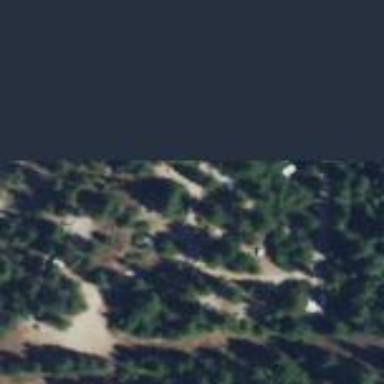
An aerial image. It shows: Campsite designated for tourism.